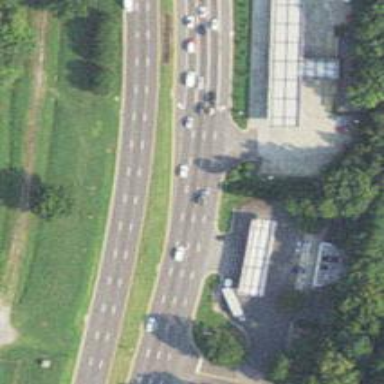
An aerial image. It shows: Asphalt trunk highway which is also expressway.